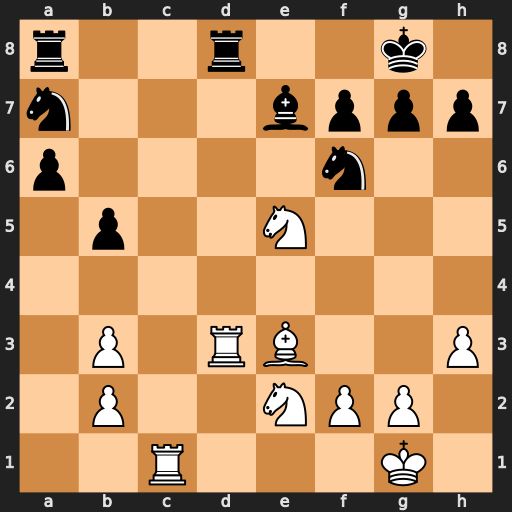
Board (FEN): r2r2k1/n3bppp/p4n2/1p2N3/8/1P1RB2P/1P2NPP1/2R3K1
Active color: w
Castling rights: -
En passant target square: -
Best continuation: Rxd8+ Bxd8 Bxa7 Rxa7 Rc8 Re7 Rxd8+